Field crop: maize
Growth stage: 2
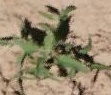
Species: atriplex